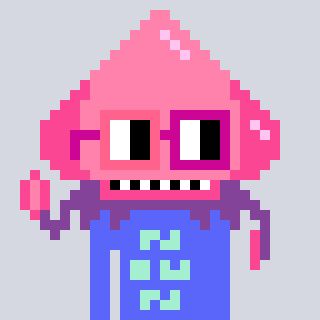
a pixel art character with square pink and red glasses, a squid-shaped head and a purple-colored body on a cool background